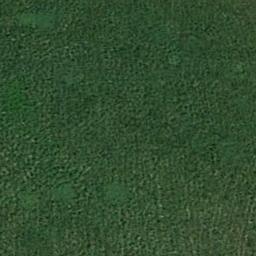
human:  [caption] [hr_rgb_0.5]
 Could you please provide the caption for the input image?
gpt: The meadow is dense but uneven .

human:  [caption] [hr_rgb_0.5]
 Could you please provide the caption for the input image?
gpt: This meadow has evenly distributed dense grasses .

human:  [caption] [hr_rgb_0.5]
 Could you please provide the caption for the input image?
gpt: The entire image is dominated by grass .

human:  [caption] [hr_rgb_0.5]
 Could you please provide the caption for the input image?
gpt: A large lush green meadow covered with green grass .

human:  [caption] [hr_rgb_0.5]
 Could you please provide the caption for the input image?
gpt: A dense meadow with many green grass .